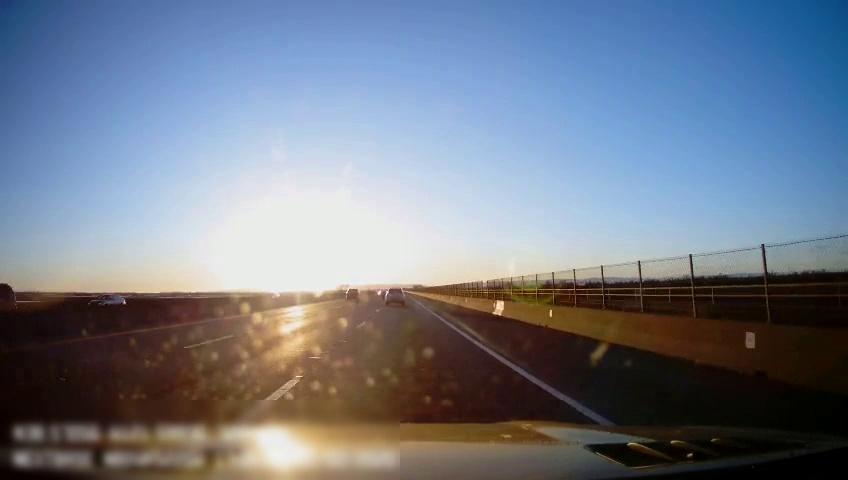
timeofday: Day
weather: Sunny
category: Drivable Space
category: Vehicles | SUV
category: Vehicles | SUV
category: Vehicles | SUV
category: Vehicles | Car
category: Vehicles | Car
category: Lanes | Alternate Lane
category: Lanes | Current Lane
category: Lanes | Current Lane
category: Lanes | Alternate Lane